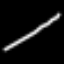
Label: line